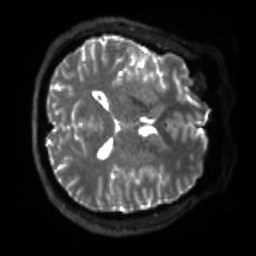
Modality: sbref
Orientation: axial
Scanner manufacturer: siemens
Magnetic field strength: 3 T
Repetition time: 4 s
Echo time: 0.0594 s